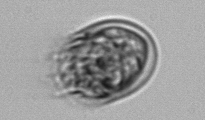
Label: Tintinnina